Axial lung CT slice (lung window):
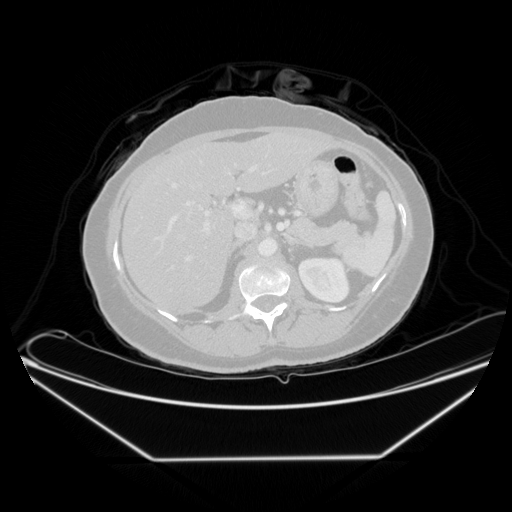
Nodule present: no